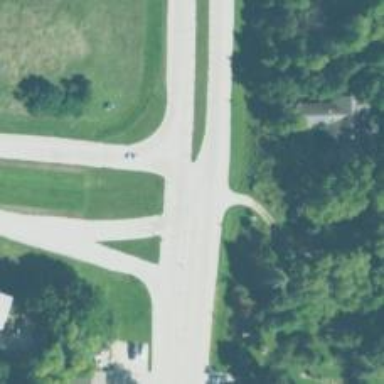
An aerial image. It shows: Motorroad with trunk link.